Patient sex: M
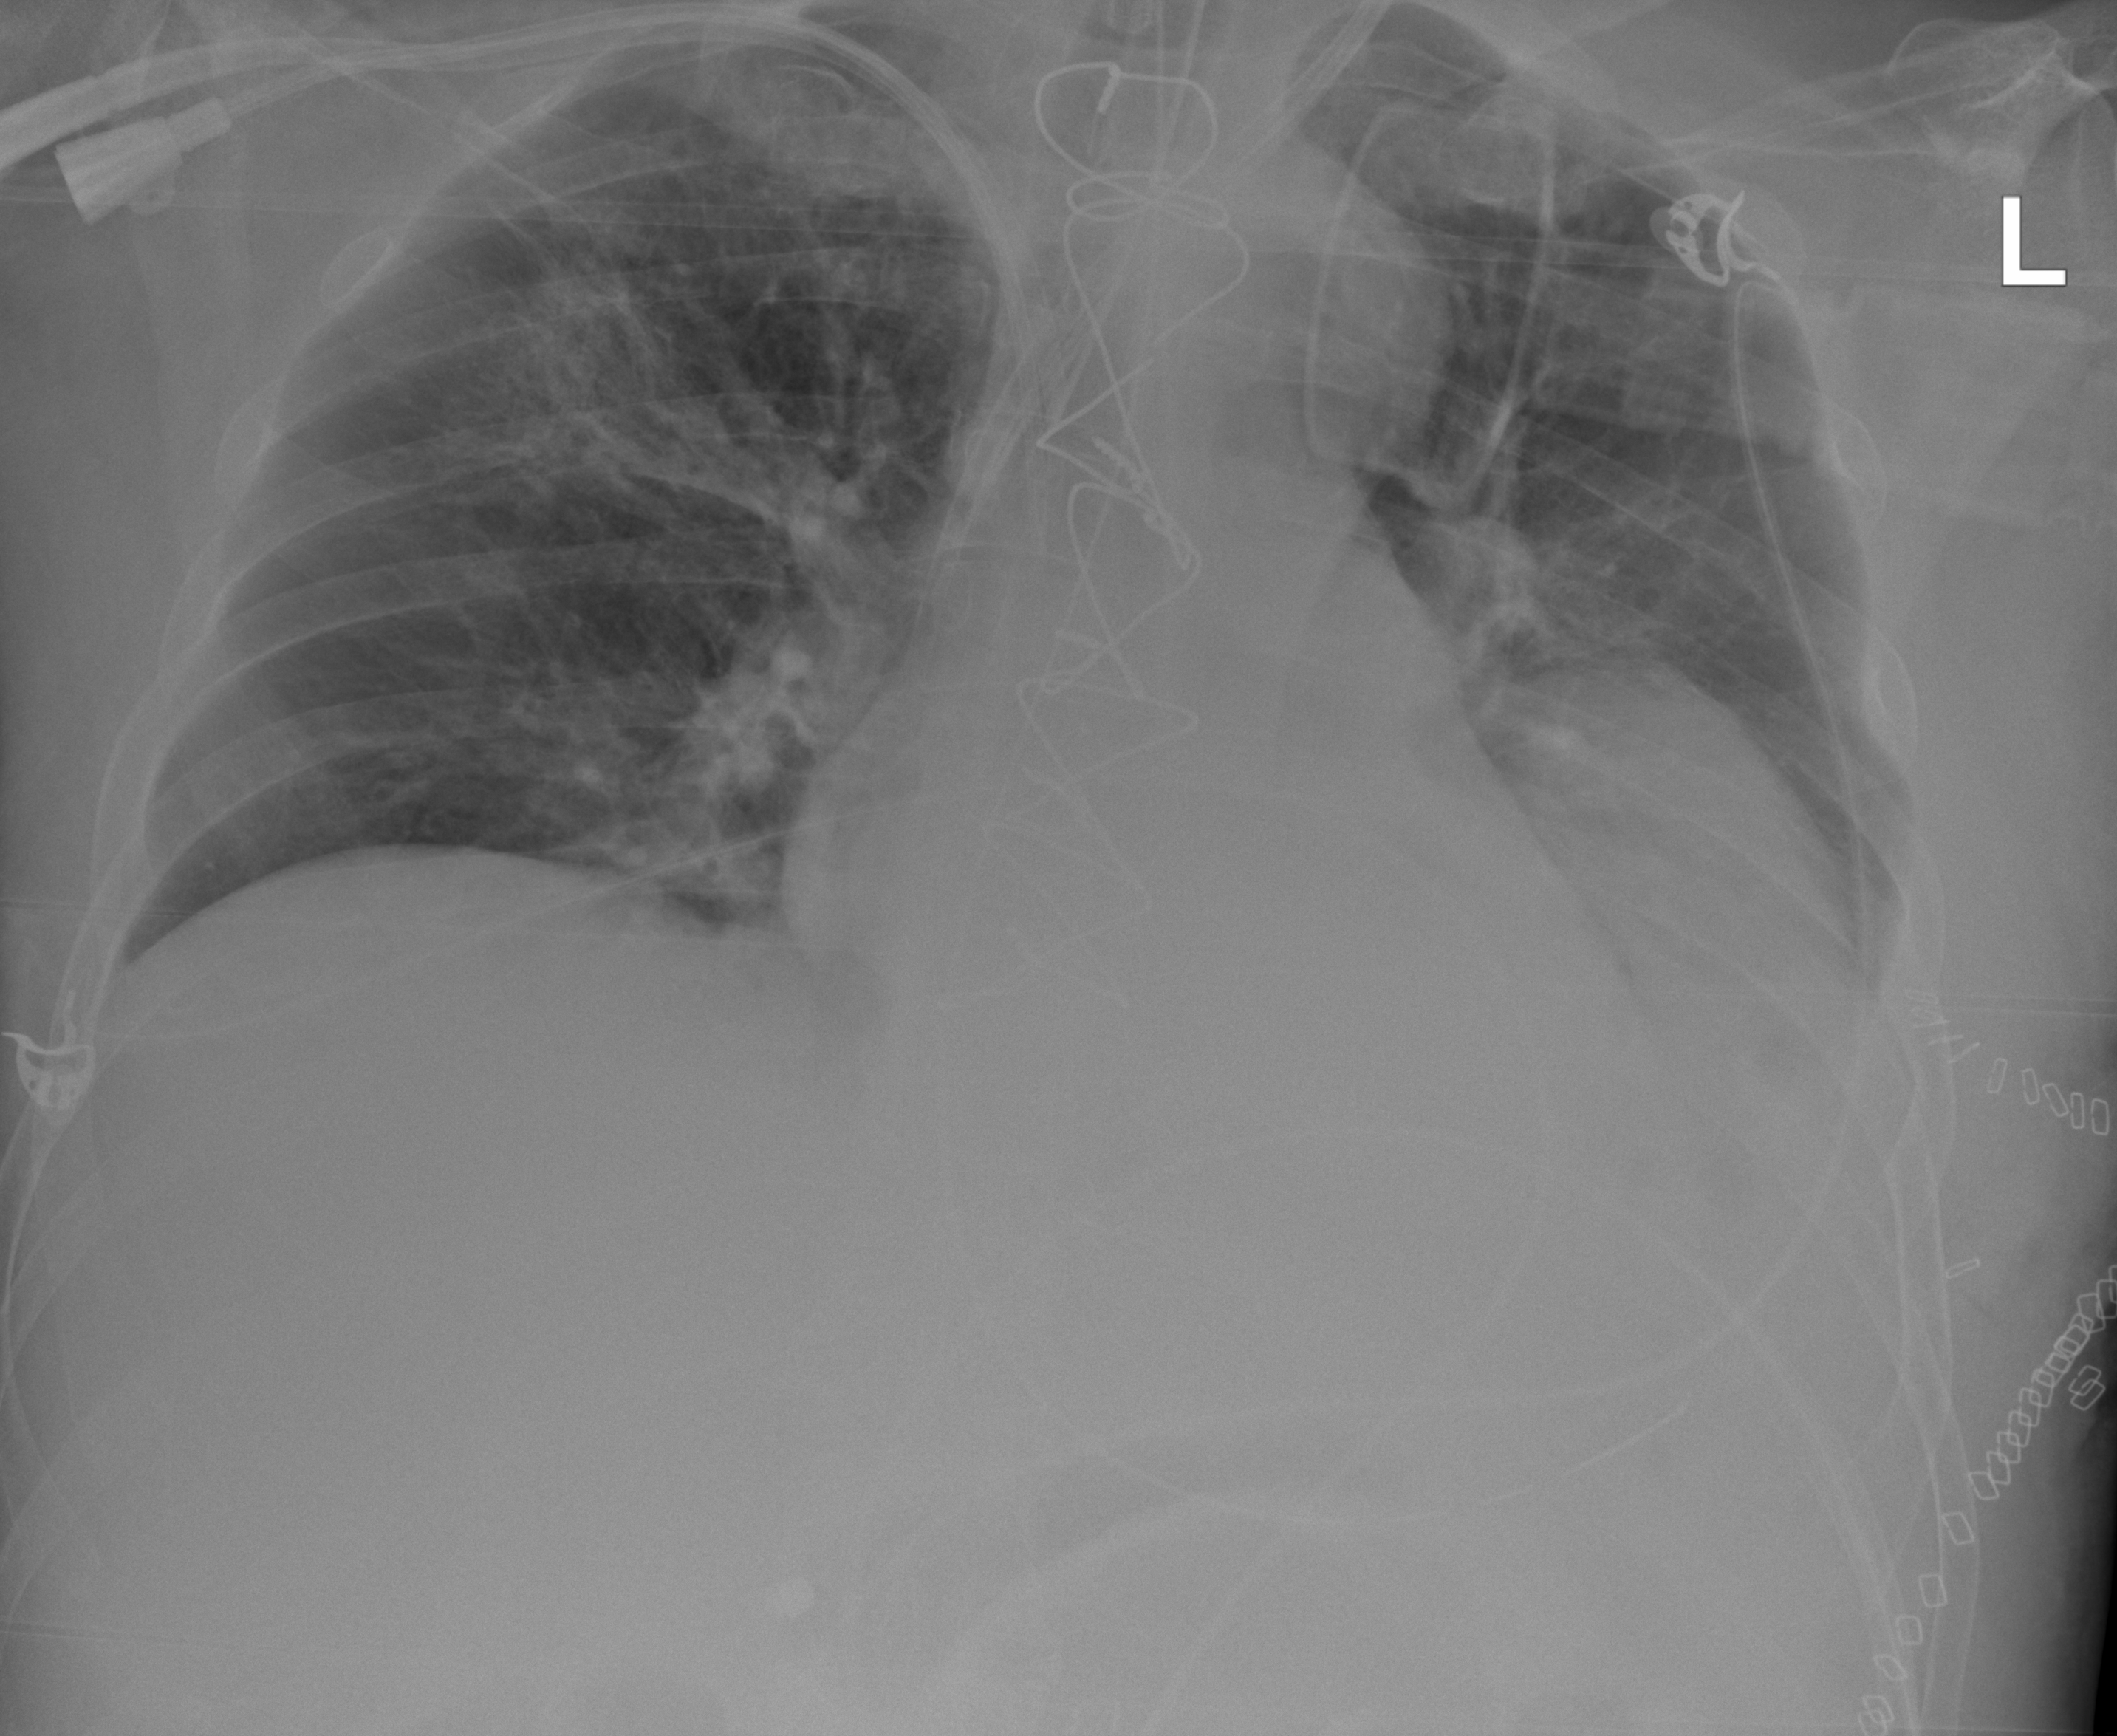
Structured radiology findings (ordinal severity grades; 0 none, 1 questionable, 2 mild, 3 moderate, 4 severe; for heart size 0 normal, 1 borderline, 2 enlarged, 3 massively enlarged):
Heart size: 2
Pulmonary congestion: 2
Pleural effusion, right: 0
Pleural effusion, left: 2
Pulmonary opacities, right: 3
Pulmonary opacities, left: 2
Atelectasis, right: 2
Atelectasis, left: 3